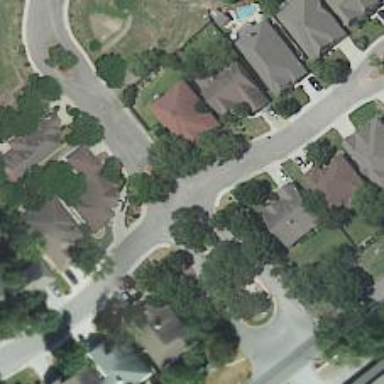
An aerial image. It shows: Residential road.